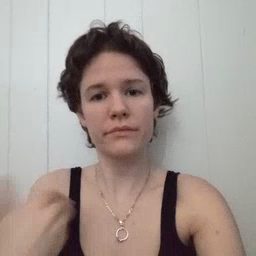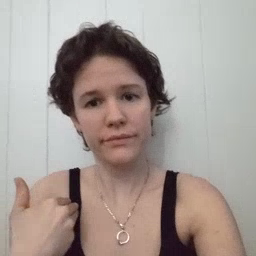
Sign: haveto